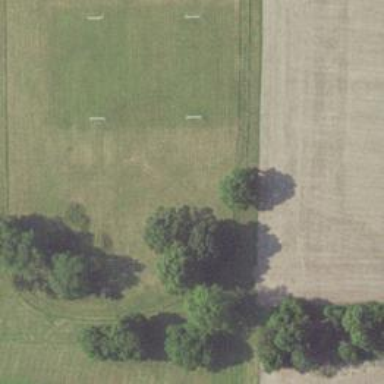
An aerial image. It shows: Soccer pitch with grass surface for leisure land.